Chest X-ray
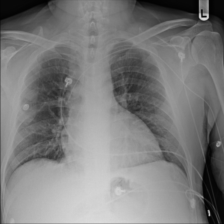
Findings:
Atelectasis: negative
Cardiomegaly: negative
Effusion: negative
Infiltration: negative
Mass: negative
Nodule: negative
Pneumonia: negative
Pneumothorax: negative
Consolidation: negative
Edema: negative
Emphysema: negative
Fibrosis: negative
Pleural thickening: negative
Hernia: negative